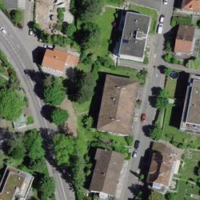
EUNIS habitat code: 54
Species observed at this site:
Bellis perennis